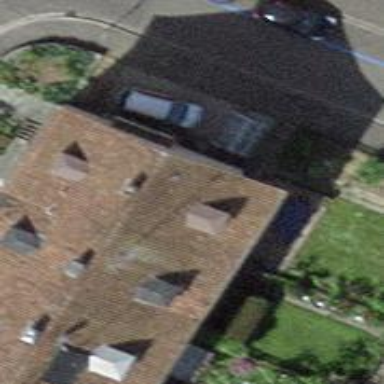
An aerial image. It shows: Terrace building.